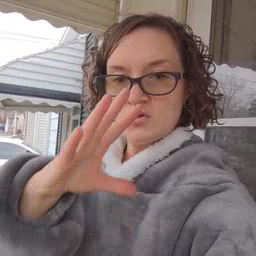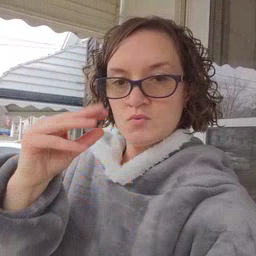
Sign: story